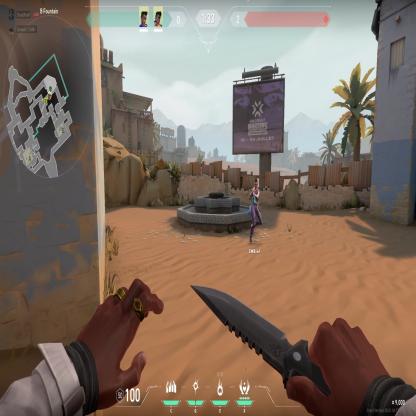
Label: teammate